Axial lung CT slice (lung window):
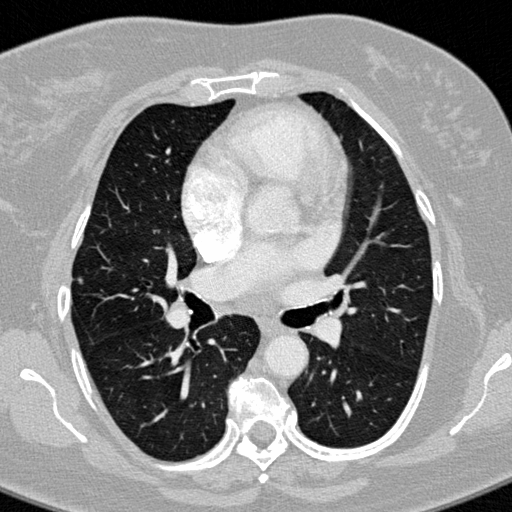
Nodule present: yes
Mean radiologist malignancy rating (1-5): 2.333